Question: This is what i'm trying to achieve:

The problem I have is that on resize the blank space between the columns always change looking different on width and height from the others:
This is my markup:
'''
<div id="wrapper">
<div id="header" class="clearfix"></div>
<div class="layout clearfix">
<div class="small_box top_left ">
<img class="fittobox" src="img/home7.jpg" alt="home7" width="800" height="689">
</div>
<div class="small_box top_middle large_h">
<img class="fittobox" src="img/home6.jpg" alt="home6" width="747" height="1330">
</div>
<div class="small_box top_right">
<img class="fittobox" src="img/home5.jpg" alt="home5" width="503" height="460">
</div>
<div class="small_box bottom_left">
<img class="fittobox" src="img/home2.jpg" alt="home2" width="830" height="800">
</div>
<div class="small_box bottom_right">
<img class="fittobox" src="img/home7.jpg" alt="home7" width="800" height="689">
</div>
</div><!-- Layout -->
</div><!-- wrapper -->
'''
With this LESS:
'''
/*---- HOME - SHOP - TIENDAS LAYOUT ----*/
.layout{
width: 100%;
height: 100%;
position: absolute;
top: 0;
left: 0;
right: 0px;
bottom: 0px;
z-index: 1;
overflow: hidden;
min-height: 100%;
max-height: 100%;
.fittobox{
display: none;
}
.small_box{
width: 33%;
overflow: hidden;
height: 45%;
position: absolute;
&.top_left{
top: 3%;
}
&.top_middle{
top: 3%;
left: 50%;
margin-left: -16%;
}
&.top_right{
top: 3%;
right: 0;
margin-right: 0;
width: 32%;
}
&.bottom_left{
bottom: 40px;
left: 0;
}
&.bottom_middle{
bottom: 40px;
left: 50%;
margin-left: -16%;
}
&.bottom_right{
bottom: 40px;
right: 0;
margin-right: 0;
width: 32%;
}
&.large_h{
top: 3%;
height: 93%;
}
&.fullscreen{
width: 100%;
height: 100%;
}
&.halfscreen{
width: 67%;
height: 93%;
top: 3%;
}
}
'''
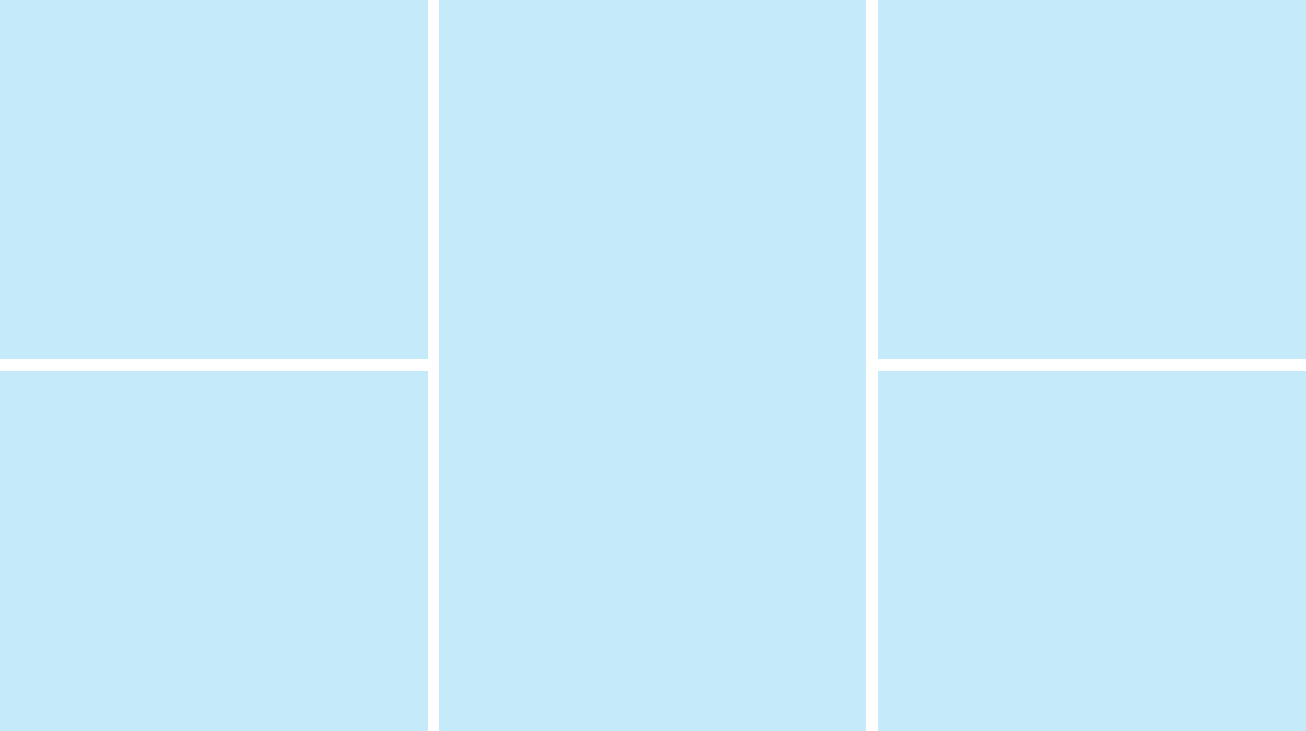
Answer: The standard box model places stuff like the borders, paddings and margins outside of the box.
This means that if you have a group of boxes with sizes in percentages that you want to add up to 100%, you can't have padding between them.
However you can change the box model so that the padding etc is inside the box, using CSS 'box-sizing:border-box;'.
With this set, you can now specify your boxes so that they add up to 100%, but still give them padding and margin in pixels without messing up the layout.
Hope that helps.
Read more about 'box-sizing' here: <URL>
Browser compatibility: Not supported in IE6 or IE7. Works fine in all other browsers. (polyfills for IE6/7 <URL>.